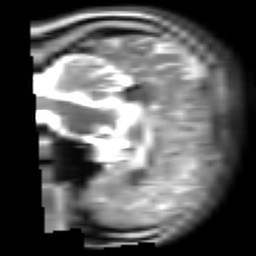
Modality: T2w
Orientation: sagittal